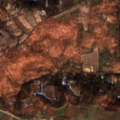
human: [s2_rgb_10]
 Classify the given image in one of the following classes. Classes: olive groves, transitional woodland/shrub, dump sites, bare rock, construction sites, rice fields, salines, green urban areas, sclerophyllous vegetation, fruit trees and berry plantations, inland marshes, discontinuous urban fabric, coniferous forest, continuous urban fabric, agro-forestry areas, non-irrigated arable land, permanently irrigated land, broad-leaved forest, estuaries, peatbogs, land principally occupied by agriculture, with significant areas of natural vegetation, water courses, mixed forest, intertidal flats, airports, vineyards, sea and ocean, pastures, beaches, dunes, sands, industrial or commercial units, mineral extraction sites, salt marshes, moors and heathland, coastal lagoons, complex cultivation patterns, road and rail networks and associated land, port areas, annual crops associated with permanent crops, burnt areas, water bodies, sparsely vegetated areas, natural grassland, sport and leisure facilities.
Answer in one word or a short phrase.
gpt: complex cultivation patterns, land principally occupied by agriculture, with significant areas of natural vegetation, broad-leaved forest